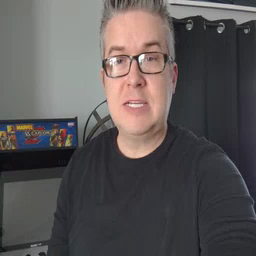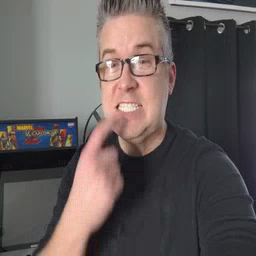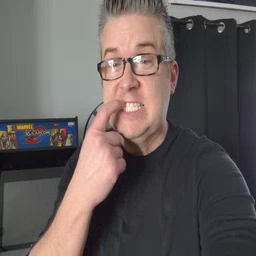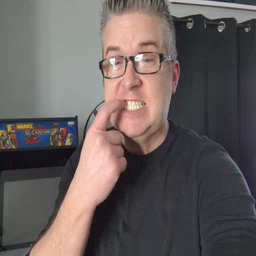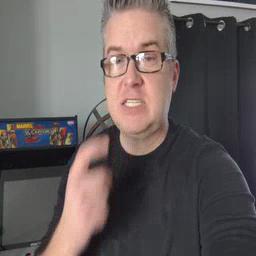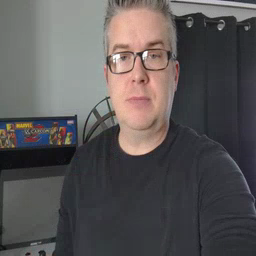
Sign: glasswindow